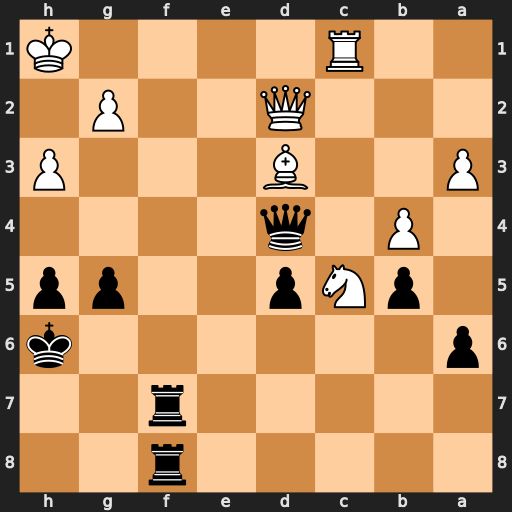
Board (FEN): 5r2/5r2/p6k/1pNp2pp/1P1q4/P2B3P/3Q2P1/2R4K
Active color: b
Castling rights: -
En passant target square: -
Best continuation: Rf1+ Rxf1 Rxf1+ Bxf1 Qxd2